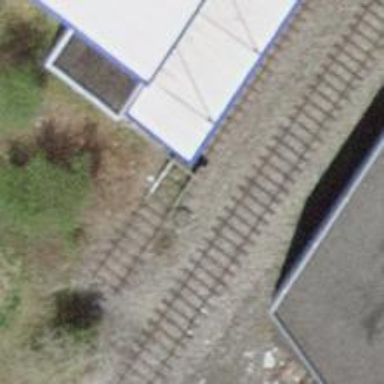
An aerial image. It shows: Railway buffer stop.